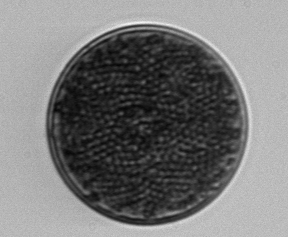
Label: Coscinodiscus